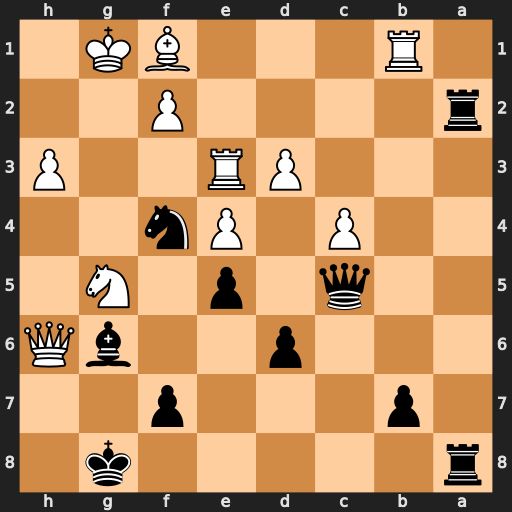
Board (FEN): r5k1/1p3p2/3p2bQ/2q1p1N1/2P1Pn2/3PR2P/r4P2/1R3BK1
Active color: b
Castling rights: -
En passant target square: -
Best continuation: Rxf2 Kxf2 Ra2+ Kf3 Bh5+ Qxh5 Nxh5